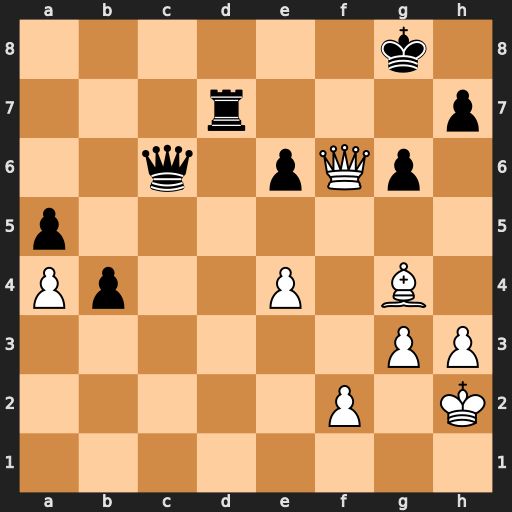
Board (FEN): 6k1/3r3p/2q1pQp1/p7/Pp2P1B1/6PP/5P1K/8
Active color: w
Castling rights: -
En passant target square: -
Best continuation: Bxe6+ Qxe6 Qxe6+